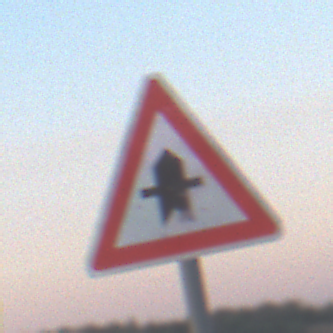
Verkehrszeichen: Vorfahrt
Umgebung: Outdoor, Nature
Tageszeit: SunriseSunset
Wetter: Clear
Licht: Natural
Jahreszeit: NotSpecified
Kontrast: LowContrast